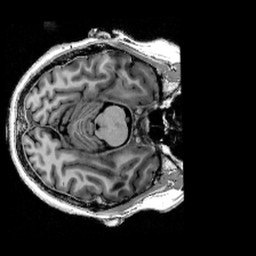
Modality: T1w
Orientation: axial
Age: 33
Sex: female
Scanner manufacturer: siemens
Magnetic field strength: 7 T
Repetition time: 6 s
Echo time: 0.00283 s